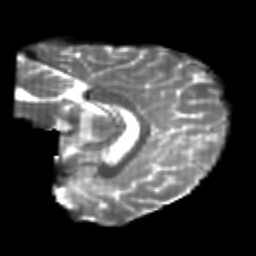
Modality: T2w
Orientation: sagittal
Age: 25
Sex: male
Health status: healthy
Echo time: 0.074 s